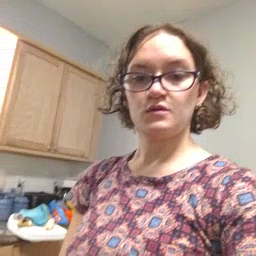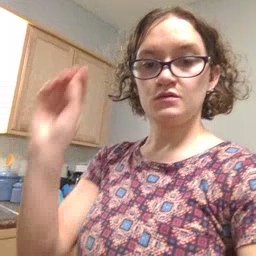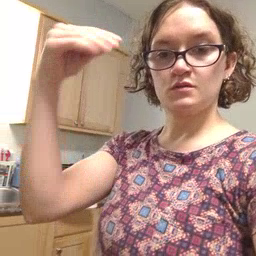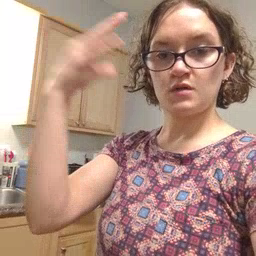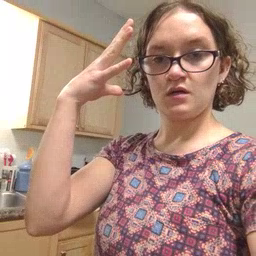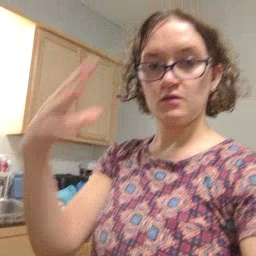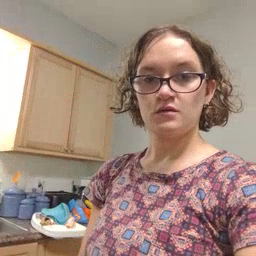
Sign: sun